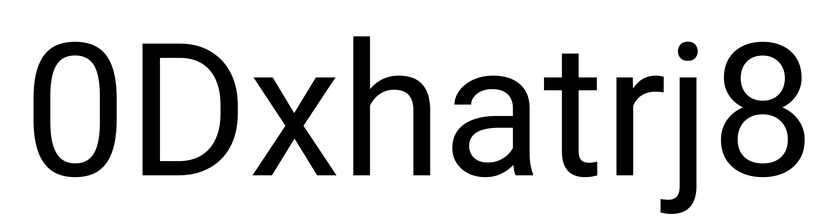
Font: Roboto_Regular